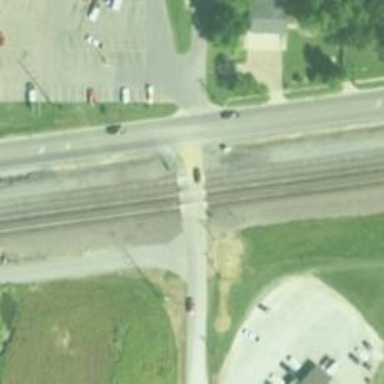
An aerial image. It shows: Railway level crossing.